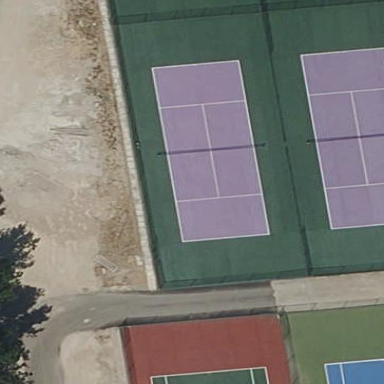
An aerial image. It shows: Tennis court on pitch designated for leisure land.